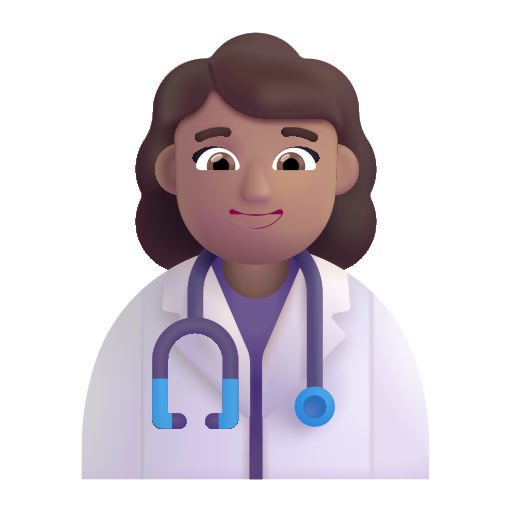
woman health worker color